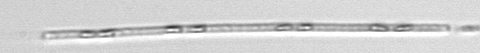
Label: Leptocylindrus